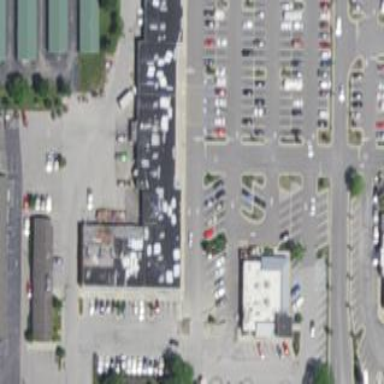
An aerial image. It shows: Parking area with surface.